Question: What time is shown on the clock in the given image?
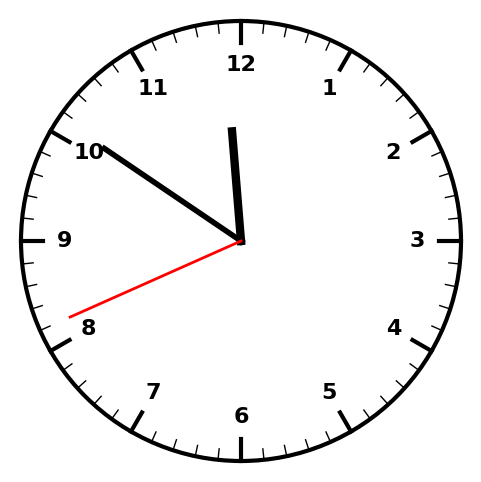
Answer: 11:50:41